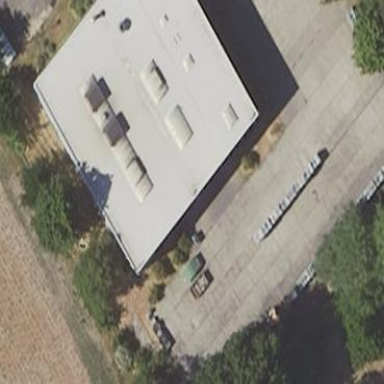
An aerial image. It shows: Warehouse.